Question: In my app, I would like to access delegate methods from a View Controller, but when I try to access it this way :
'''
let appDelegate = NSApplication.sharedApplication().delegate
'''
I am getting 'nil', what could cause this ?
When I created the app, I did an error as I didn't choose to use storyboards, but when I needed them, I just added a storyboard file and defined it as the main interface, like this :

I believe my issue could come from here,
Thank you.
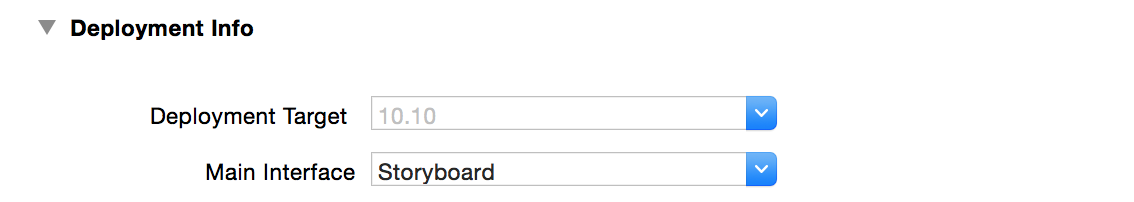
Answer: In your storyboard, make sure that 'App Delegate''s custom class (in the ) is set to your delegate class.

If you have just created a new 'storyboard', it will be empty. AFAIK there are no "standard" ways of creating the application scene. You have to it from another storyboard (they are just XMLs after all).
The simplest way would be creating a new project with 'Use Storyboard' enabled, then right-click on your auto generated 'Main.storyboard', choose . After that, copy the '<!--Application-->' part to your empty 'Storyboard.storyboard'. Don't for get to grab the header and footer part of it, too. Below is just an example.
'''
<?xml version="1.0" encoding="UTF-8" standalone="no"?>
<document type="com.apple.InterfaceBuilder3.Cocoa.Storyboard.XIB" version="3.0" toolsVersion="7706" systemVersion="14D136" targetRuntime="MacOSX.Cocoa" propertyAccessControl="none" useAutolayout="YES" initialViewController="B8D-0N-5wS">
<dependencies>
<plugIn identifier="com.apple.InterfaceBuilder.CocoaPlugin" version="7706"/>
</dependencies>
<scenes>
<!--Application-->
<!-- your copied content -->
</scenes>
</document>
'''
Finally, right-click on your 'Storyboard.storyboard' and choose to resume the normal design view.